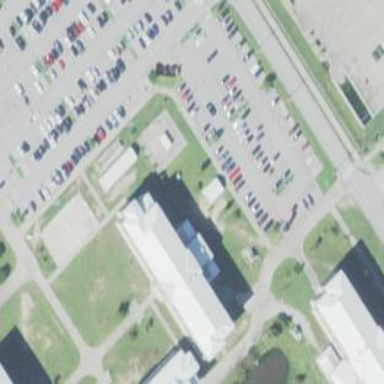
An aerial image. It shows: Building that serves as military barracks.